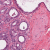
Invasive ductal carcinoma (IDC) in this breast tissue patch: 0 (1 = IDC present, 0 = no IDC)